Interaction volume radius: 5 \u00c5
Interaction volume height: 10 \u00c5
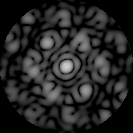
Disorder parameter: 0.4836